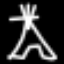
Label: The Eiffel Tower